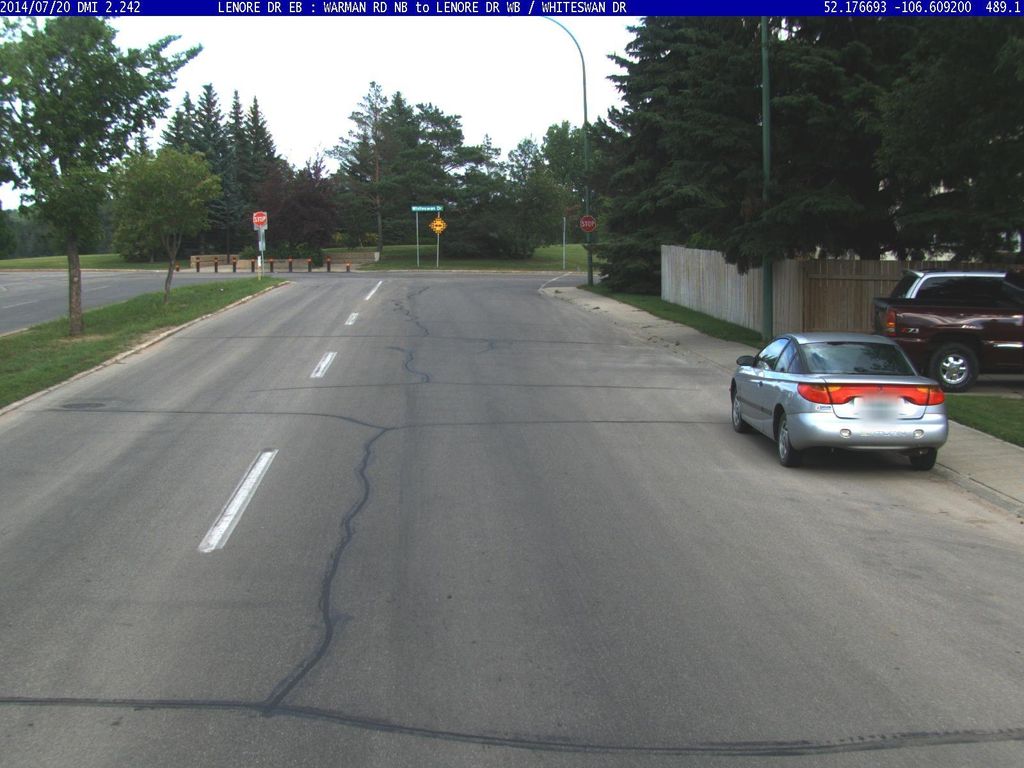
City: saskatoon